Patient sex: M
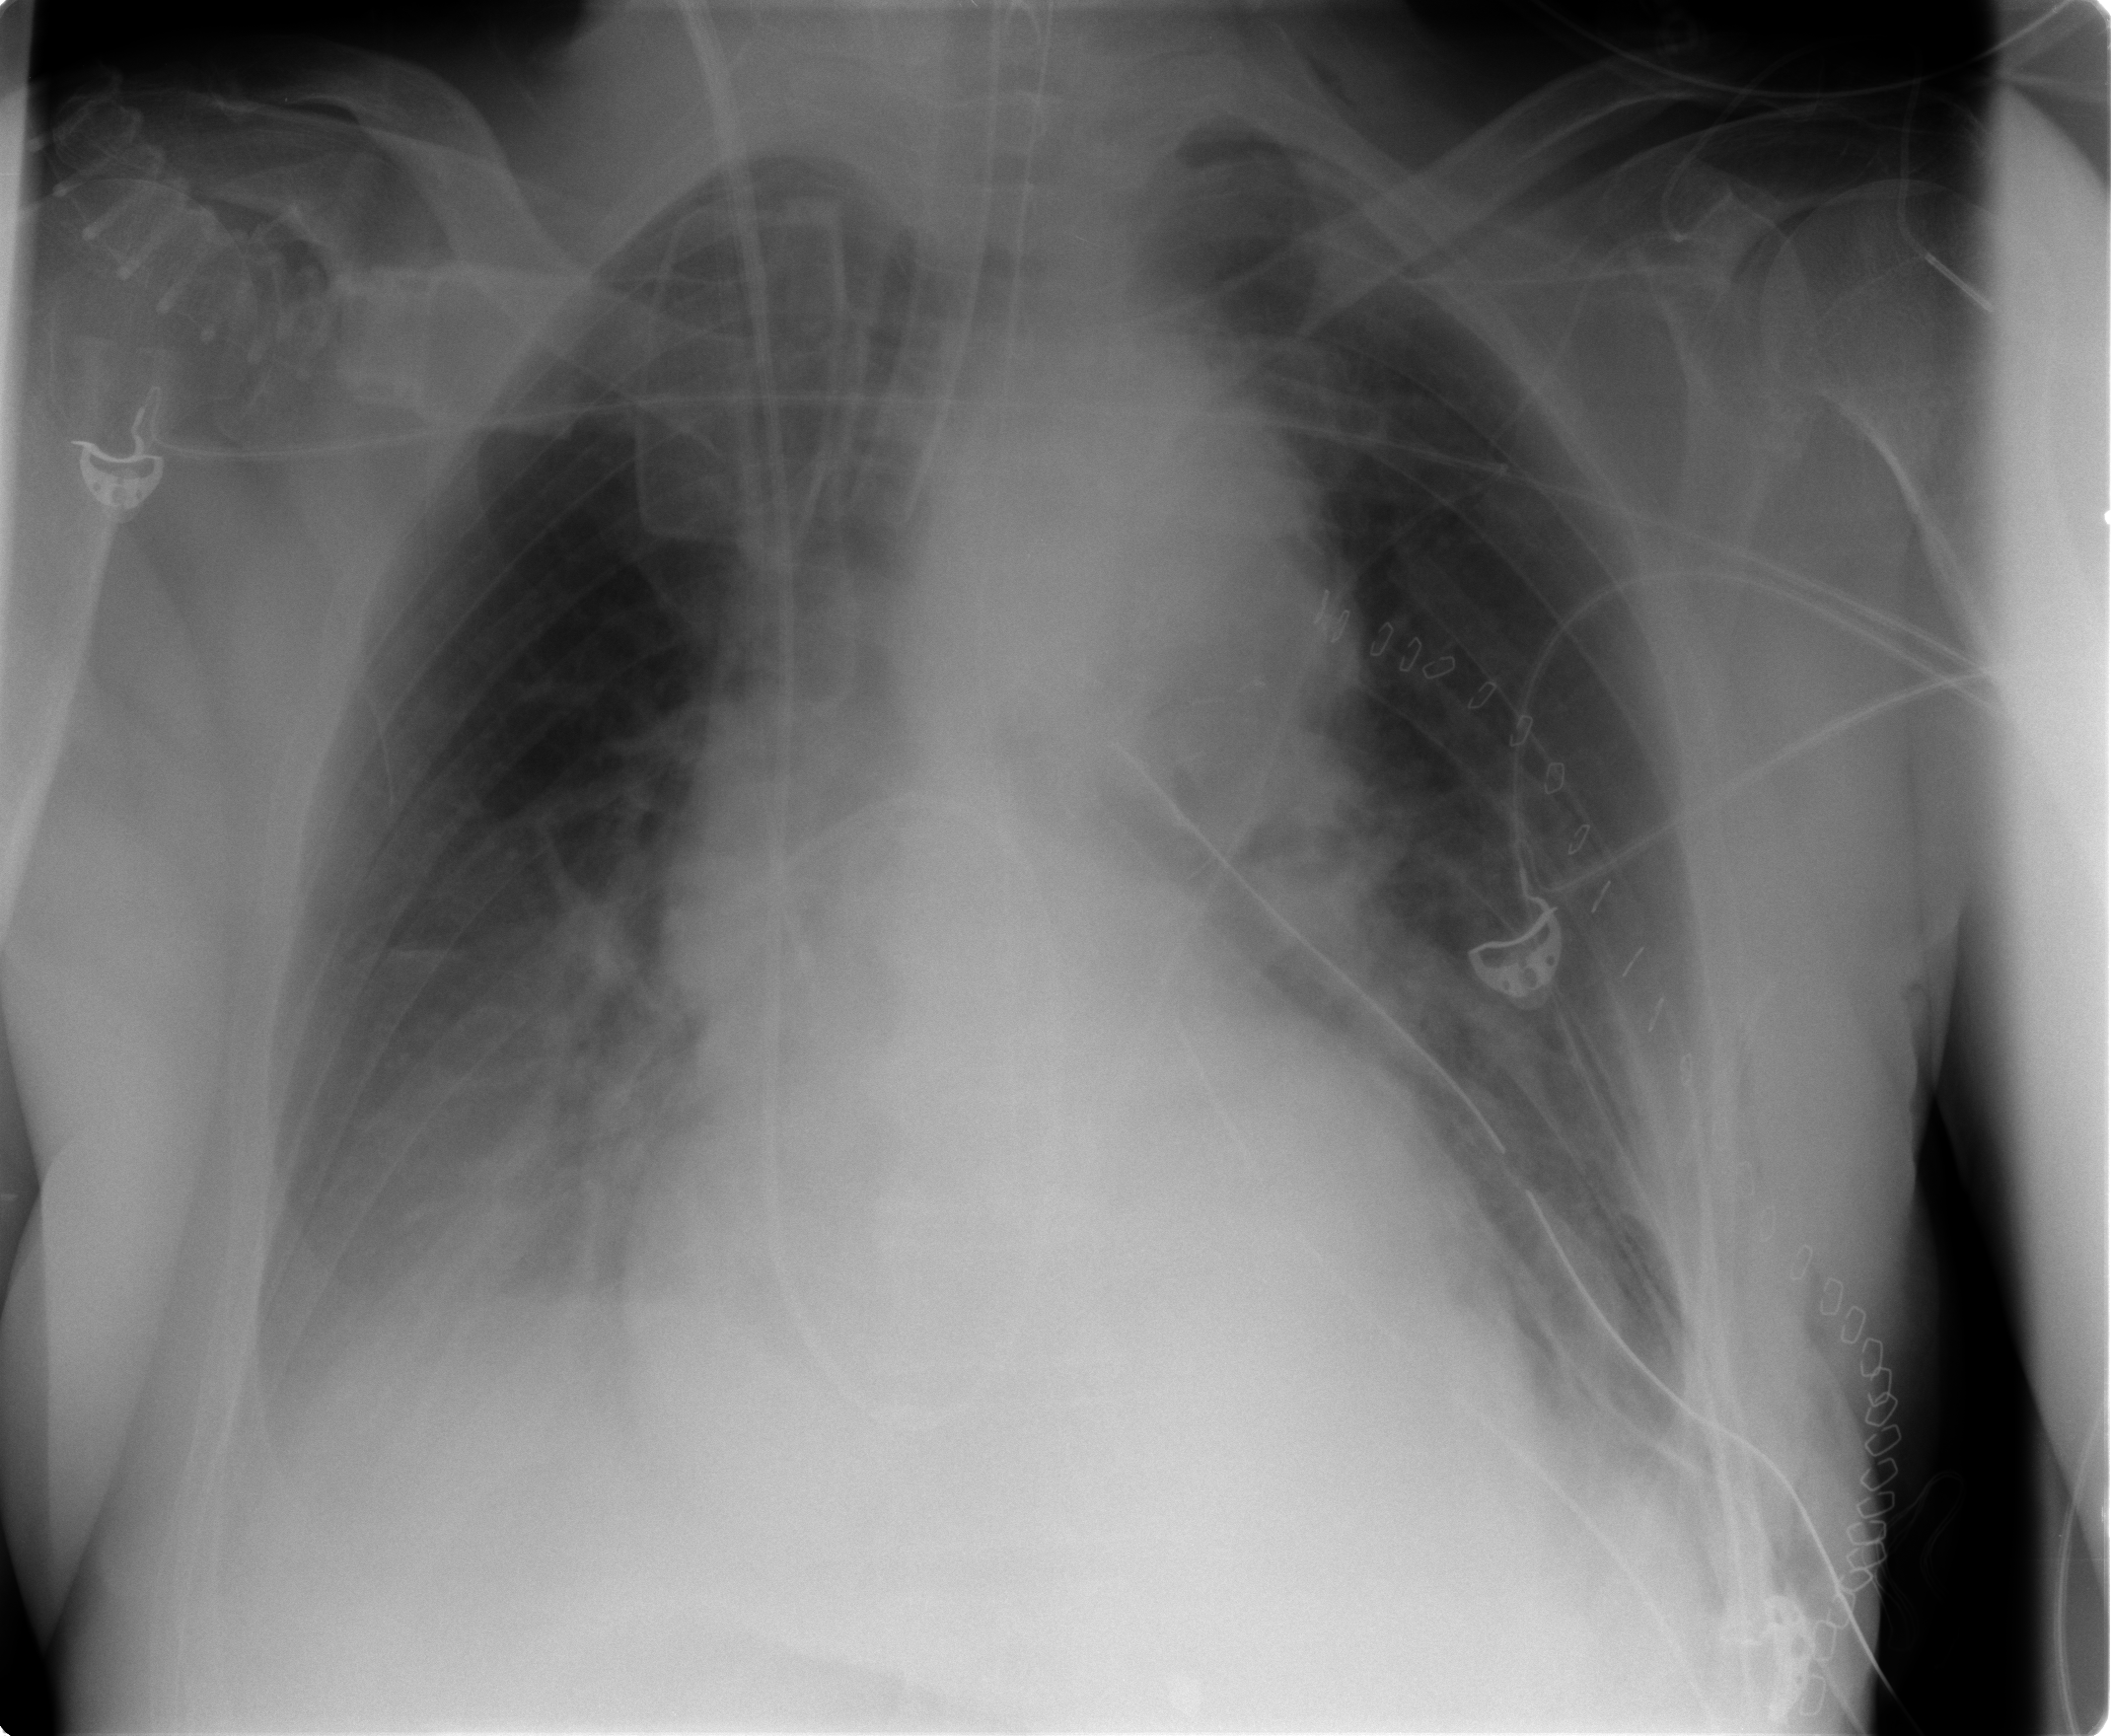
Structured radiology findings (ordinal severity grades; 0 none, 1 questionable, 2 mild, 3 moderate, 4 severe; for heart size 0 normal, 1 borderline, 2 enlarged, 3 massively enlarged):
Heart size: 2
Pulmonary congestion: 2
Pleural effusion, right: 2
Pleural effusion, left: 2
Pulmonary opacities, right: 0
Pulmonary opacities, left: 0
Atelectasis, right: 2
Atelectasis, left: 2